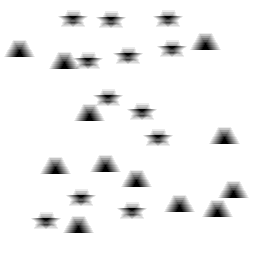
Squares: 0
Triangles: 12
Stars: 12
Total shapes: 24